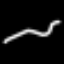
Label: squiggle